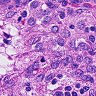
Metastatic tissue present: no